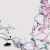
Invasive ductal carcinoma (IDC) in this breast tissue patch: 0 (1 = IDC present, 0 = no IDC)